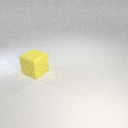
large yellow rubber cube